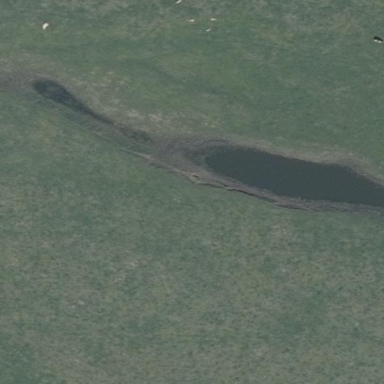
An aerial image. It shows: Pond with natural water.